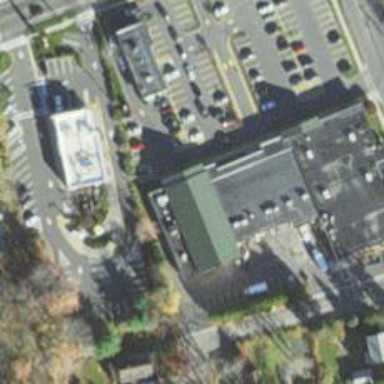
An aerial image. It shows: Pharmacy providing healthcare services.